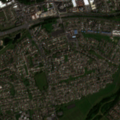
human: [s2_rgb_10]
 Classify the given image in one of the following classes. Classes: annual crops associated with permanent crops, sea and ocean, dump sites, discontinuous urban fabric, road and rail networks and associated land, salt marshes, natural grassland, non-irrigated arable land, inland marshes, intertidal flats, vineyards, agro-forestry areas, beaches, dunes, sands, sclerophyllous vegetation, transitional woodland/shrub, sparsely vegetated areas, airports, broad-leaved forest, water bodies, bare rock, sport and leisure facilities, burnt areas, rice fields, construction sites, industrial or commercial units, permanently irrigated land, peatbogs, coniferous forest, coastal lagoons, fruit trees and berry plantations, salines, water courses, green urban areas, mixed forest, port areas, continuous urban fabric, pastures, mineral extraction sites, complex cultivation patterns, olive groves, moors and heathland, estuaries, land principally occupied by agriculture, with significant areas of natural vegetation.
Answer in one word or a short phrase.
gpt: discontinuous urban fabric, industrial or commercial units, green urban areas